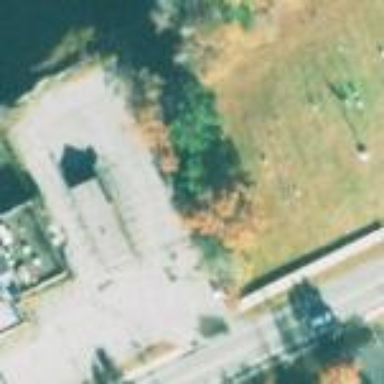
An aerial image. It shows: Cemetery with historical significance.